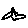
Label: star